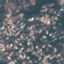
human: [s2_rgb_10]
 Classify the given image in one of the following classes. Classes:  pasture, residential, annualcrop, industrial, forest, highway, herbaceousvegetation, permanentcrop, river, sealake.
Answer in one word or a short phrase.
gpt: Residential